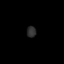
Tissue: lung
Cell type: Epithelial cells
Senescence score: 0.2135
Nuclear area (px): 103
Mean DAPI intensity: 45.282